Field crop: maize
Growth stage: 2
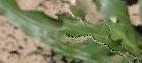
Species: maize